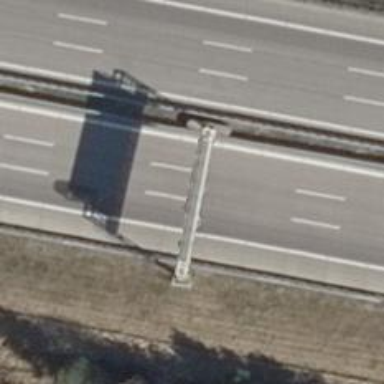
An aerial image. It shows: Concrete motorway.